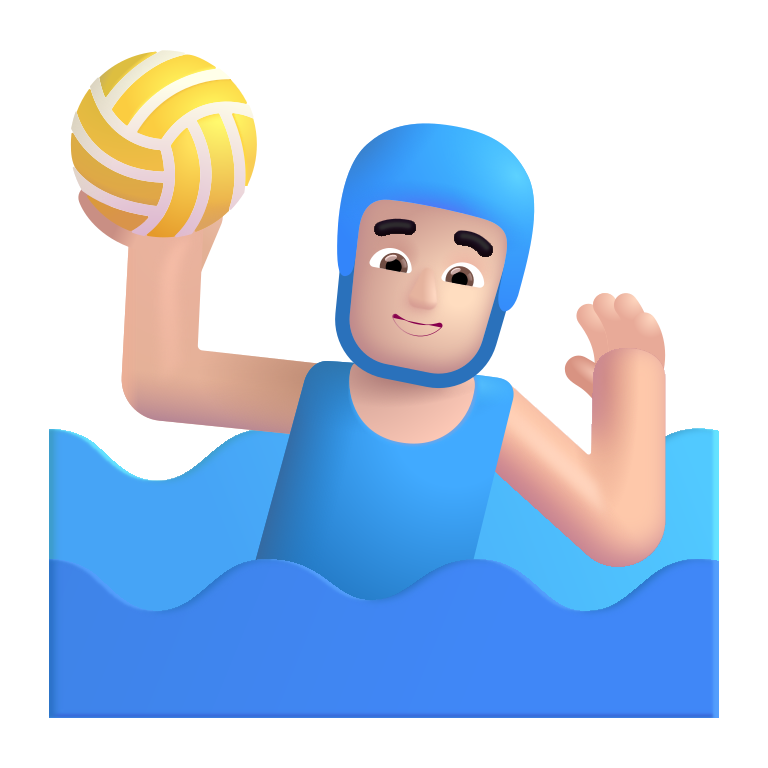
man playing water polo color light